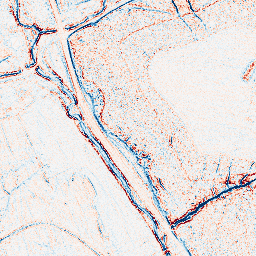
Category: edge_preserving
Decomposition family: bilateral
Decomposition parameters: d: 5
sigma_color: 100
sigma_space: 75
Upsampling method: bicubic
Upsampling parameters: scale: 4
Upsampling scale: 4